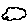
Label: cloud